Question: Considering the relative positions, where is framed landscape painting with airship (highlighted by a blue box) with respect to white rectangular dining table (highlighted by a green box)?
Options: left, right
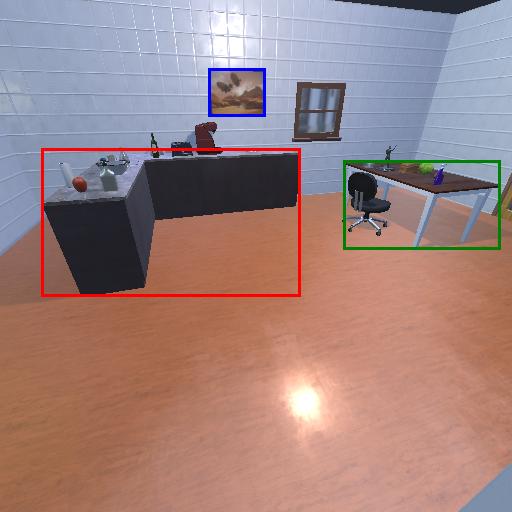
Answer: left